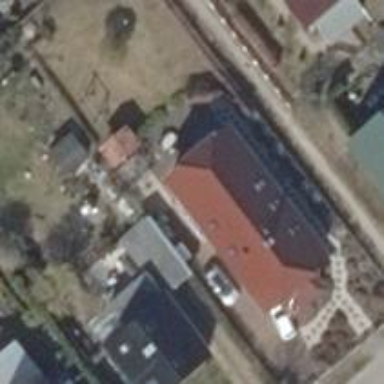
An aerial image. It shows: Detached building with half-hipped roof.